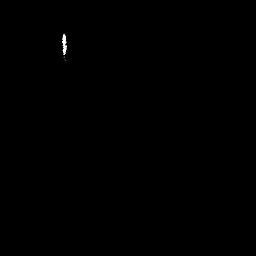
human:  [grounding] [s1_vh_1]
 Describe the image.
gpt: In the satellite image, there is  <ref>1 small ship </ref> <box>[[23, 10, 26, 20, 0]]</box> located at top left.